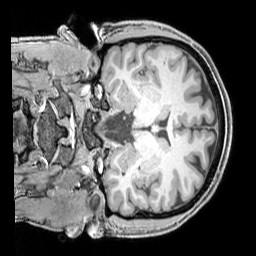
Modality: T1w
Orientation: coronal
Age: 28
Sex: male
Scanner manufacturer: siemens
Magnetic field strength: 3 T
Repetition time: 2.3 s
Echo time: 0.00226 s